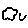
Label: cloud